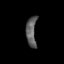
Tissue: skin
Cell type: Epithelial cells
Senescence score: 0.2332
Nuclear area (px): 312
Mean DAPI intensity: 91.452